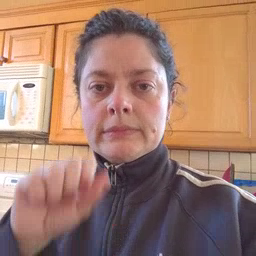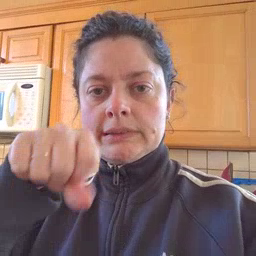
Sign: yes